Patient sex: F
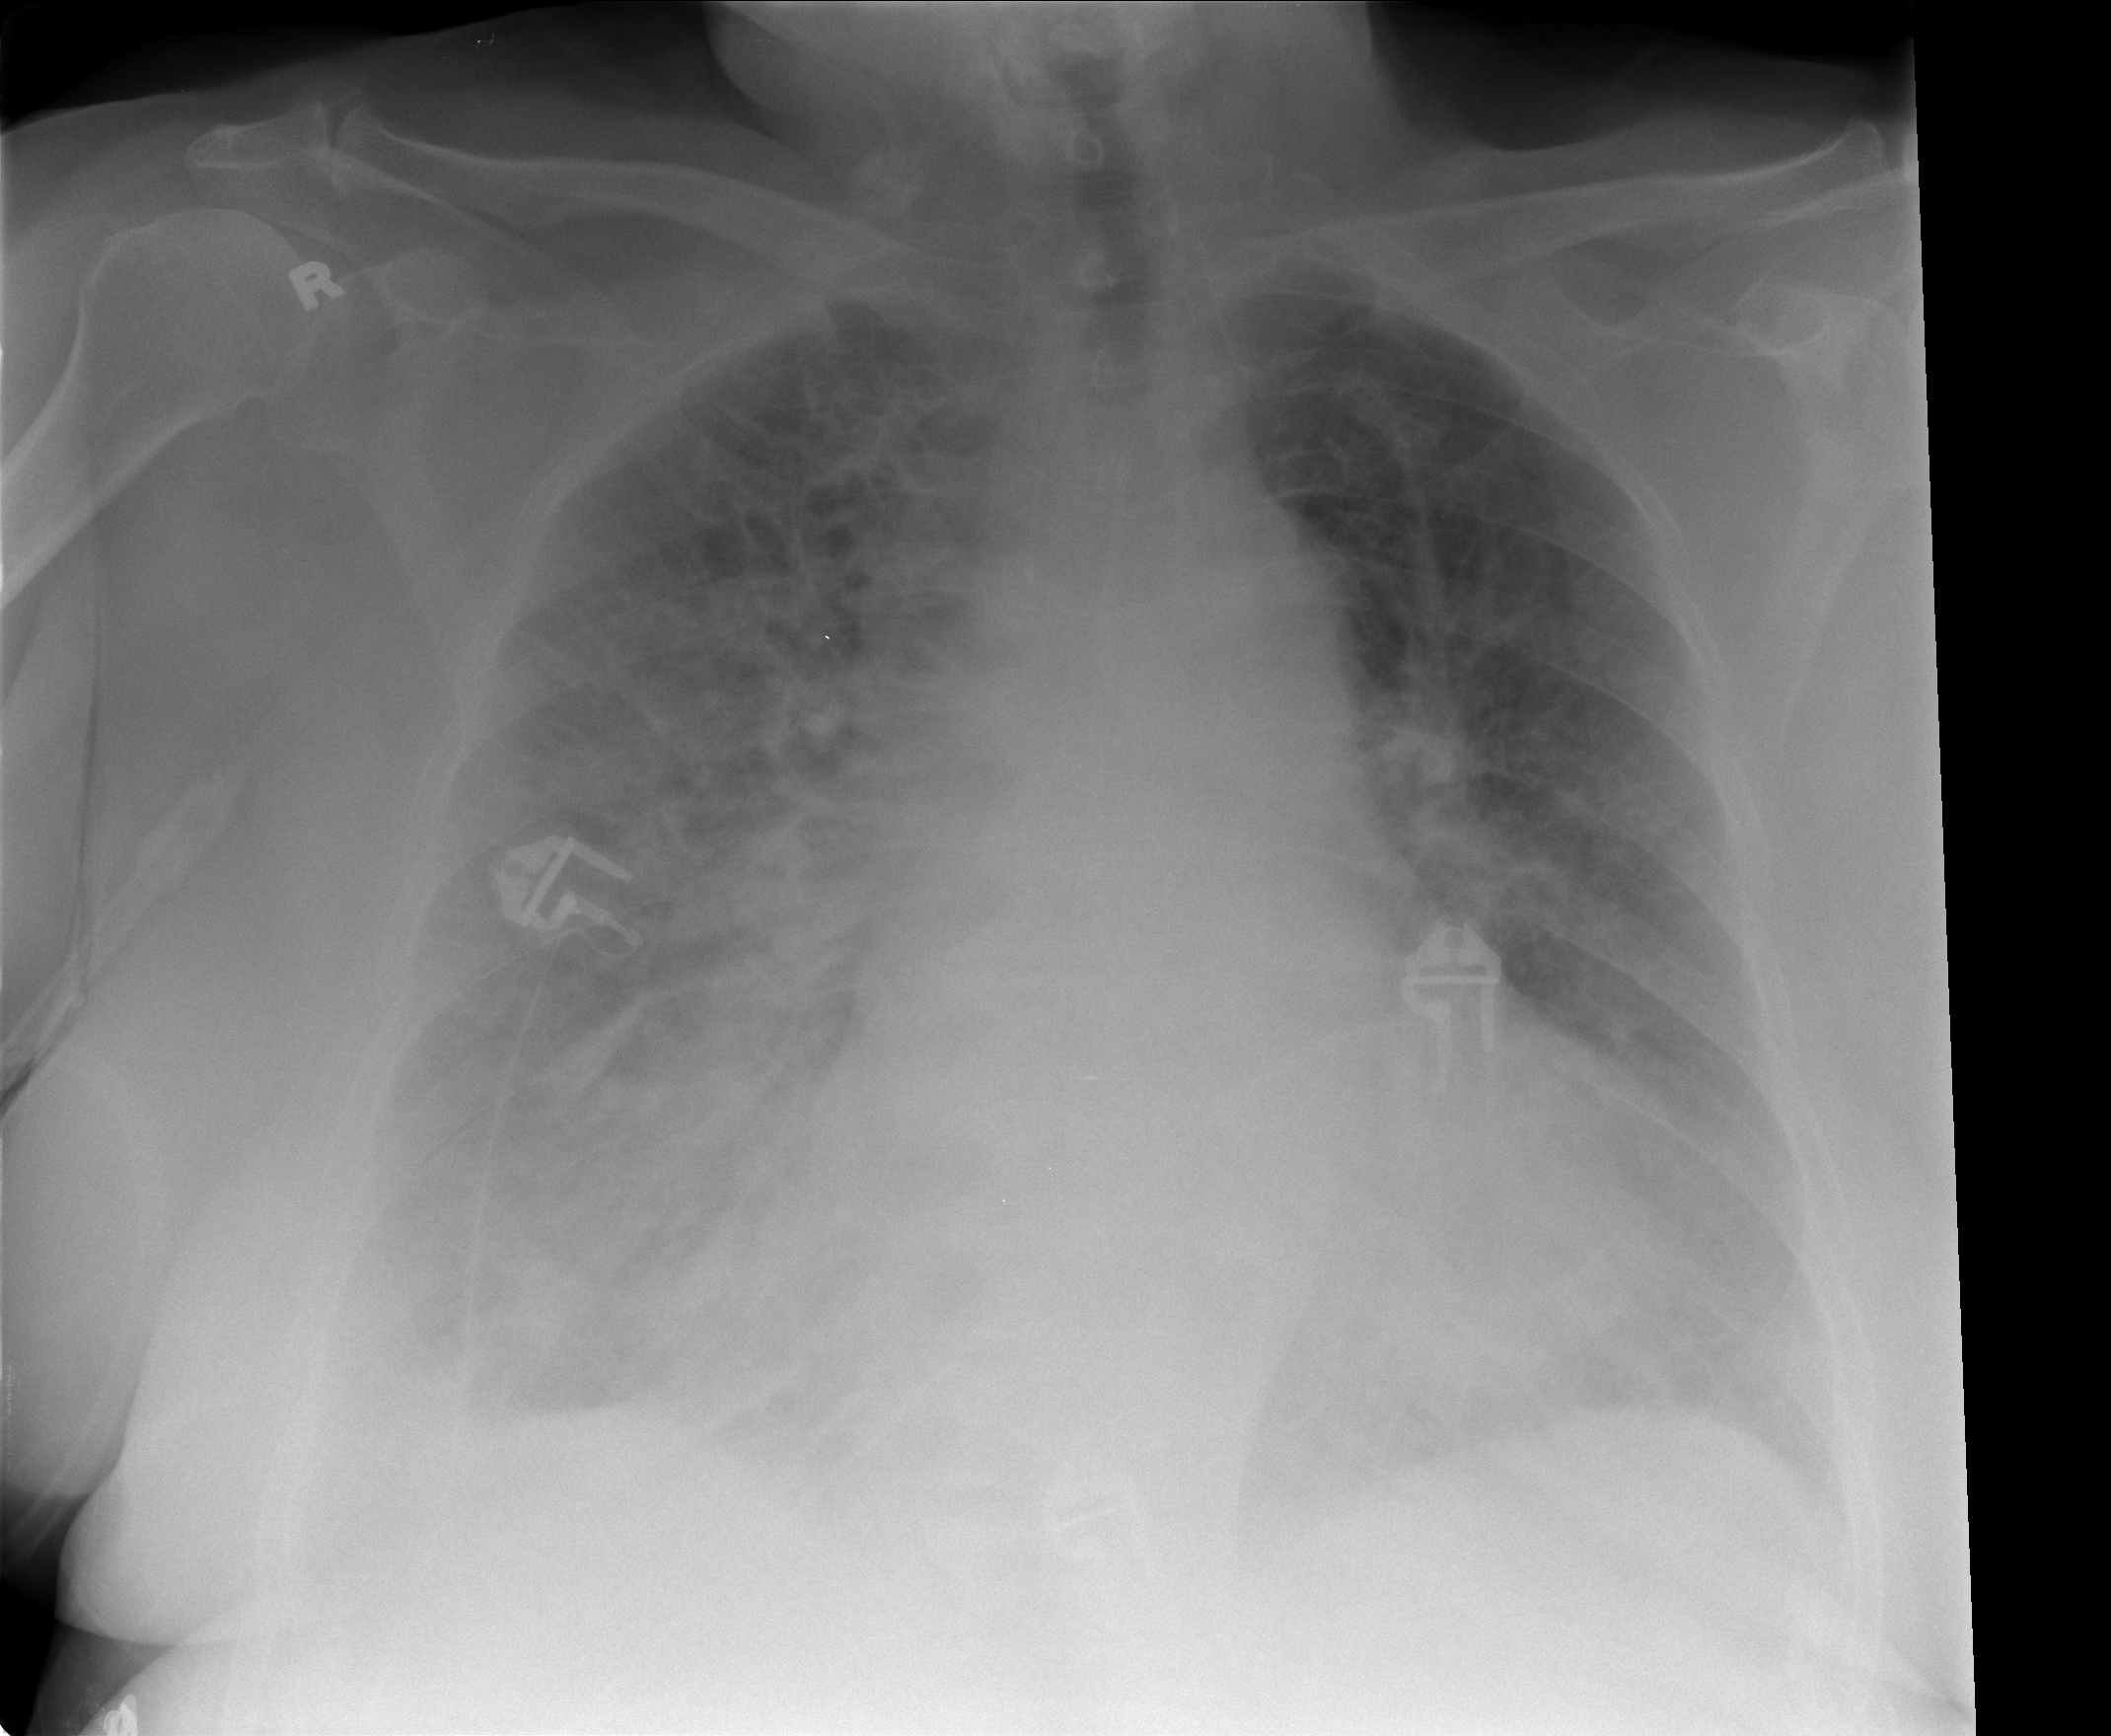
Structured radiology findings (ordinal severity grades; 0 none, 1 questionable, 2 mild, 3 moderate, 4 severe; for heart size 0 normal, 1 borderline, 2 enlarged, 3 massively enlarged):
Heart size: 2
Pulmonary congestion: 3
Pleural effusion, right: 3
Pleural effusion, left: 2
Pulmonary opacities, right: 3
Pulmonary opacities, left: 2
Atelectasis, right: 2
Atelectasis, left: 0